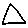
Label: triangle